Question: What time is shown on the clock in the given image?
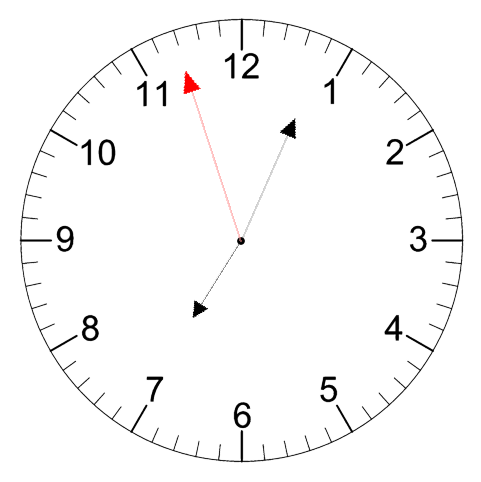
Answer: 07:03:57